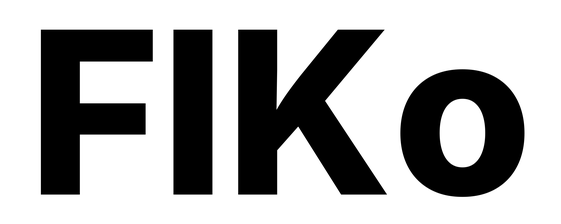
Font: Inter_ExtraBold